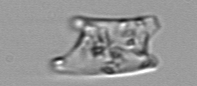
Label: Eucampia